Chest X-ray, PA view. Patient: 43 years old, sex F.
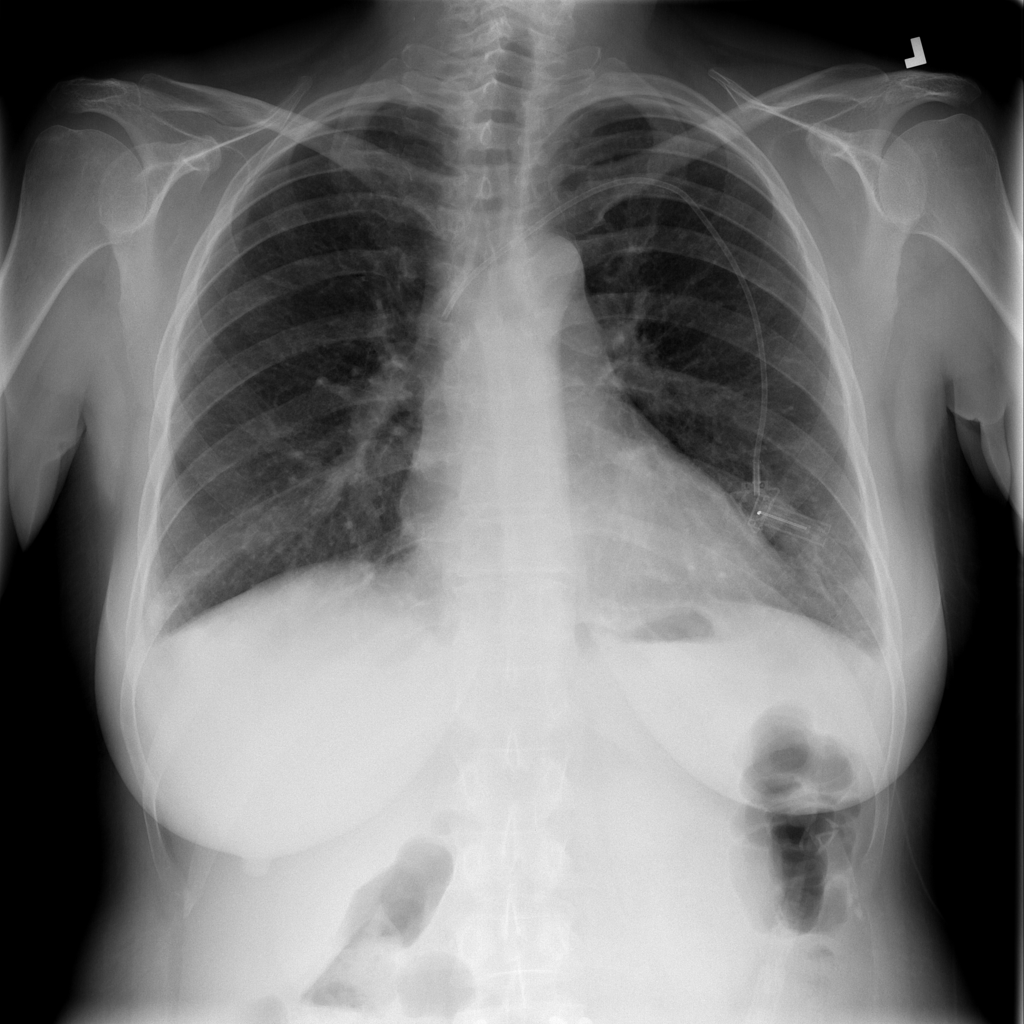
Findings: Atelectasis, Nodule